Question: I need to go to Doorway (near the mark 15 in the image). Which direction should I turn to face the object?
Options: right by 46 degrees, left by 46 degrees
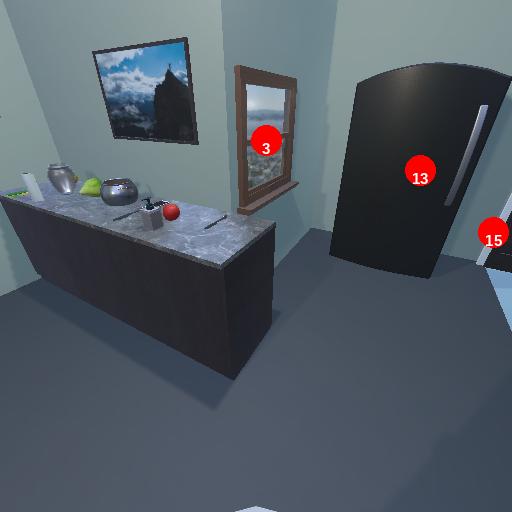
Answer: right by 46 degrees